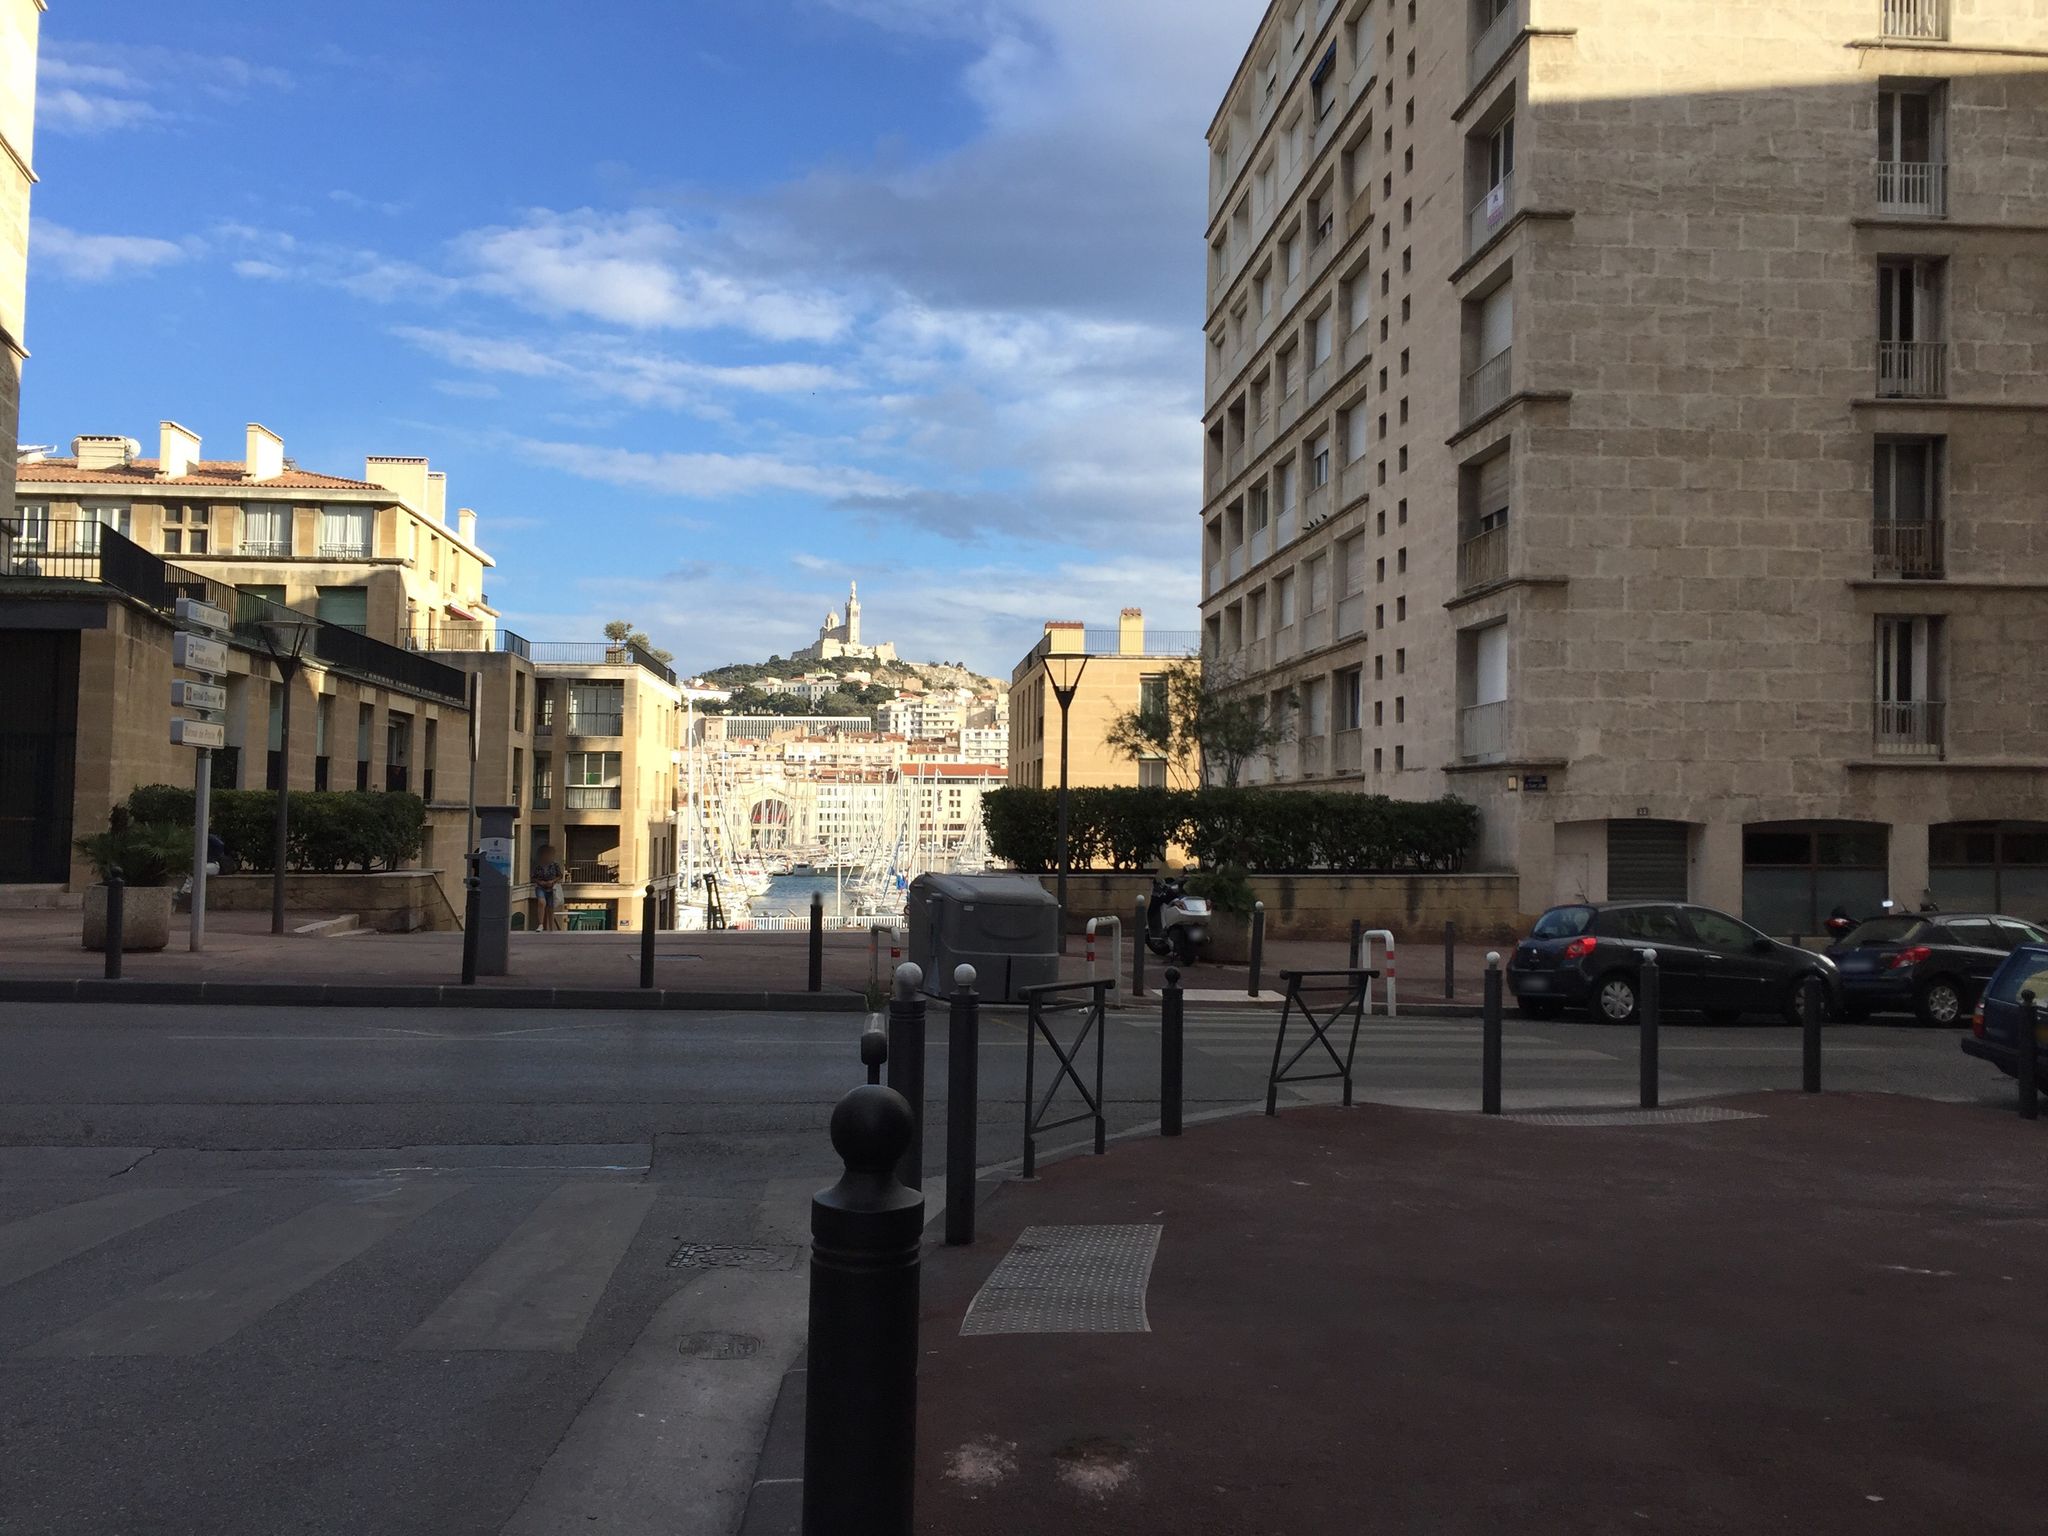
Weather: clear
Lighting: day
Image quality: good
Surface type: walking surface
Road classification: steps, residential, pedestrian
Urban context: urban centre
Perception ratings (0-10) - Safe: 2.81, Lively: 9.03, Beautiful: 5.75, Boring: 5.46, Depressing: 6.42, Wealthy: 8.81